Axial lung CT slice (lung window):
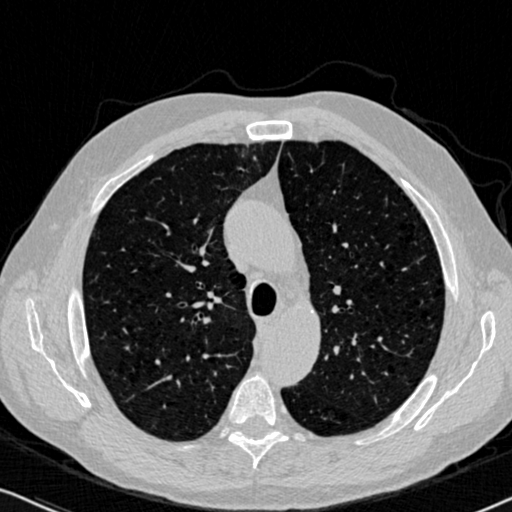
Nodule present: no